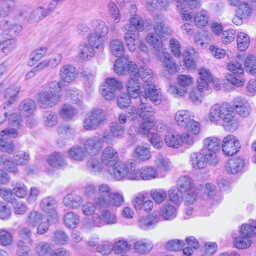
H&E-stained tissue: Ovarian